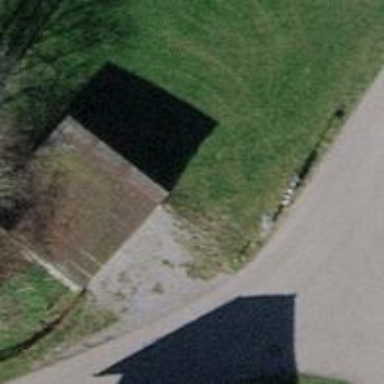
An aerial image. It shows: View of roof of building.